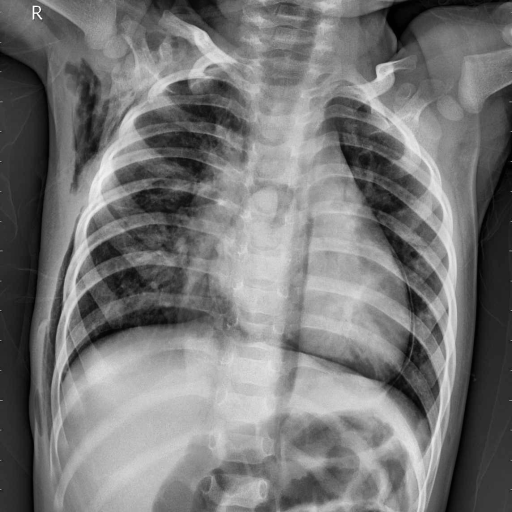
Finding: PNEUMONIA